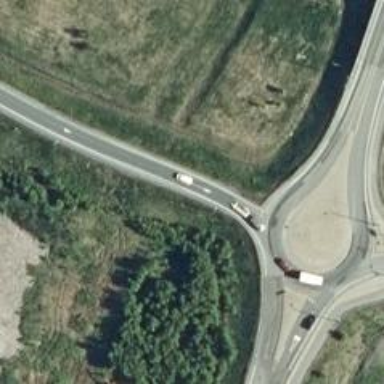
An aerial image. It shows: Trunk link highway with tertiary functional class.